RGB frame:
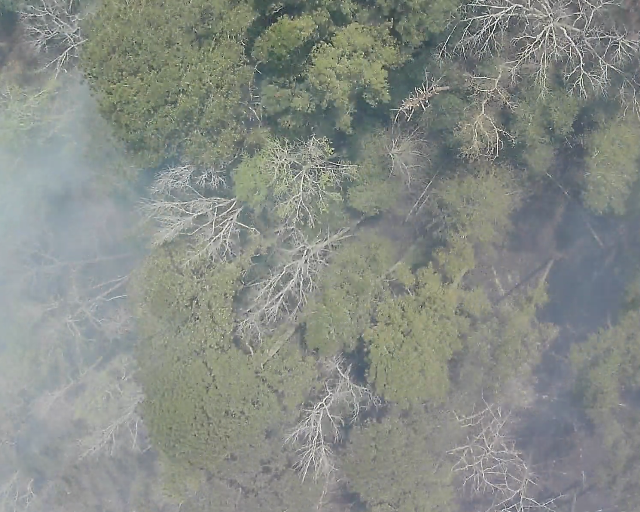
Thermal frame:
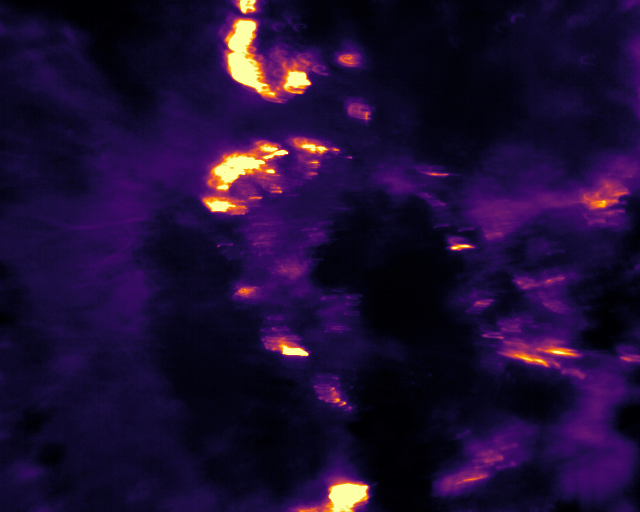
Captured: 2026-02-26 03:43:34
Pixels at or above 80 °C: 1825 (fraction of frame: 0.005569)